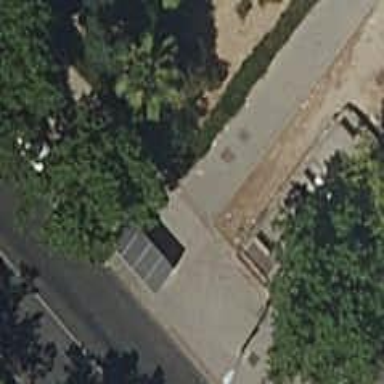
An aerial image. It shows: Bus stop with shelter. It is platform for public transport.